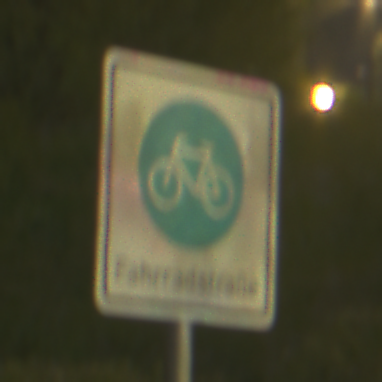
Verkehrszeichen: BeginnFahrradstrasse
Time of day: Night
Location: Outdoor (Urban)
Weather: PartlyCloudy
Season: NotSpecified
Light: Artificial